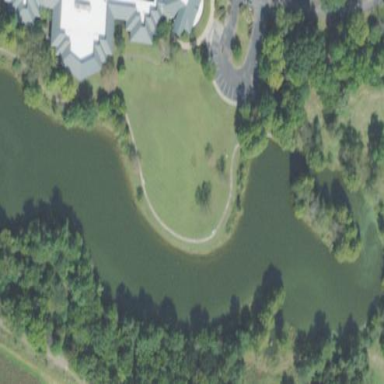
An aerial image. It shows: Pond with natural water.